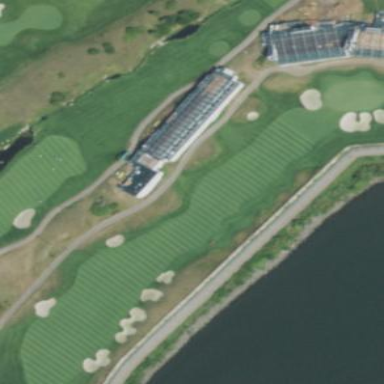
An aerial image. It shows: Rough grassy area used for golf.